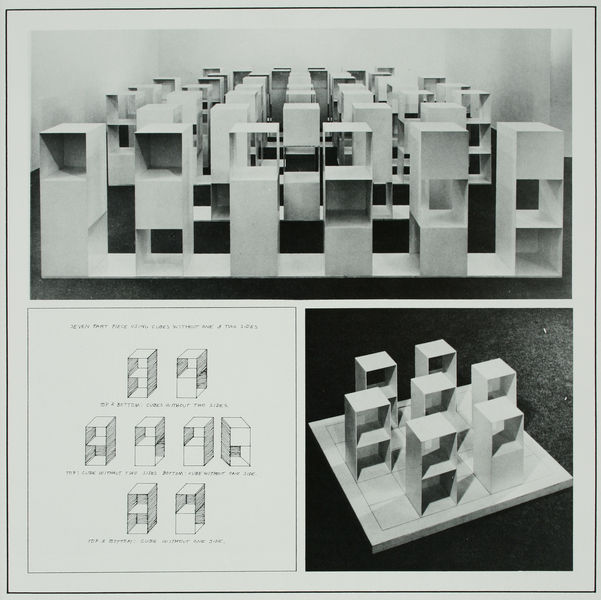
Titel: Different Variations on different Kinds of Cubes
Künstler: Sol Lewitt
Standort: New York
Schlagwörter: körper, schatten, weiß, grau, licht, schwarz, skizze, zeichnung, architektur, boden, drei, papier, modell, kisten, schachteln, abstrakt, flächen, formen, platte, geschlossen, foto, offen, dreistöckig, form, schachtel, entwurf, modelle, würfel, studien, stapel, stellung, objekt, geometrie, lewitt, quadrat, kuben, aufbau, aufriß, kubus, kästen, dreifach, zweifach, judd, alternierende höhen, modellzeichnung, stapeln, systembau